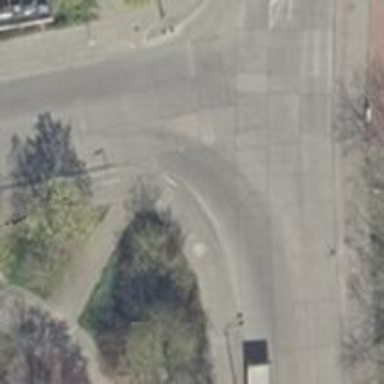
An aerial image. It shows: Concrete footway.